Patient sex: M
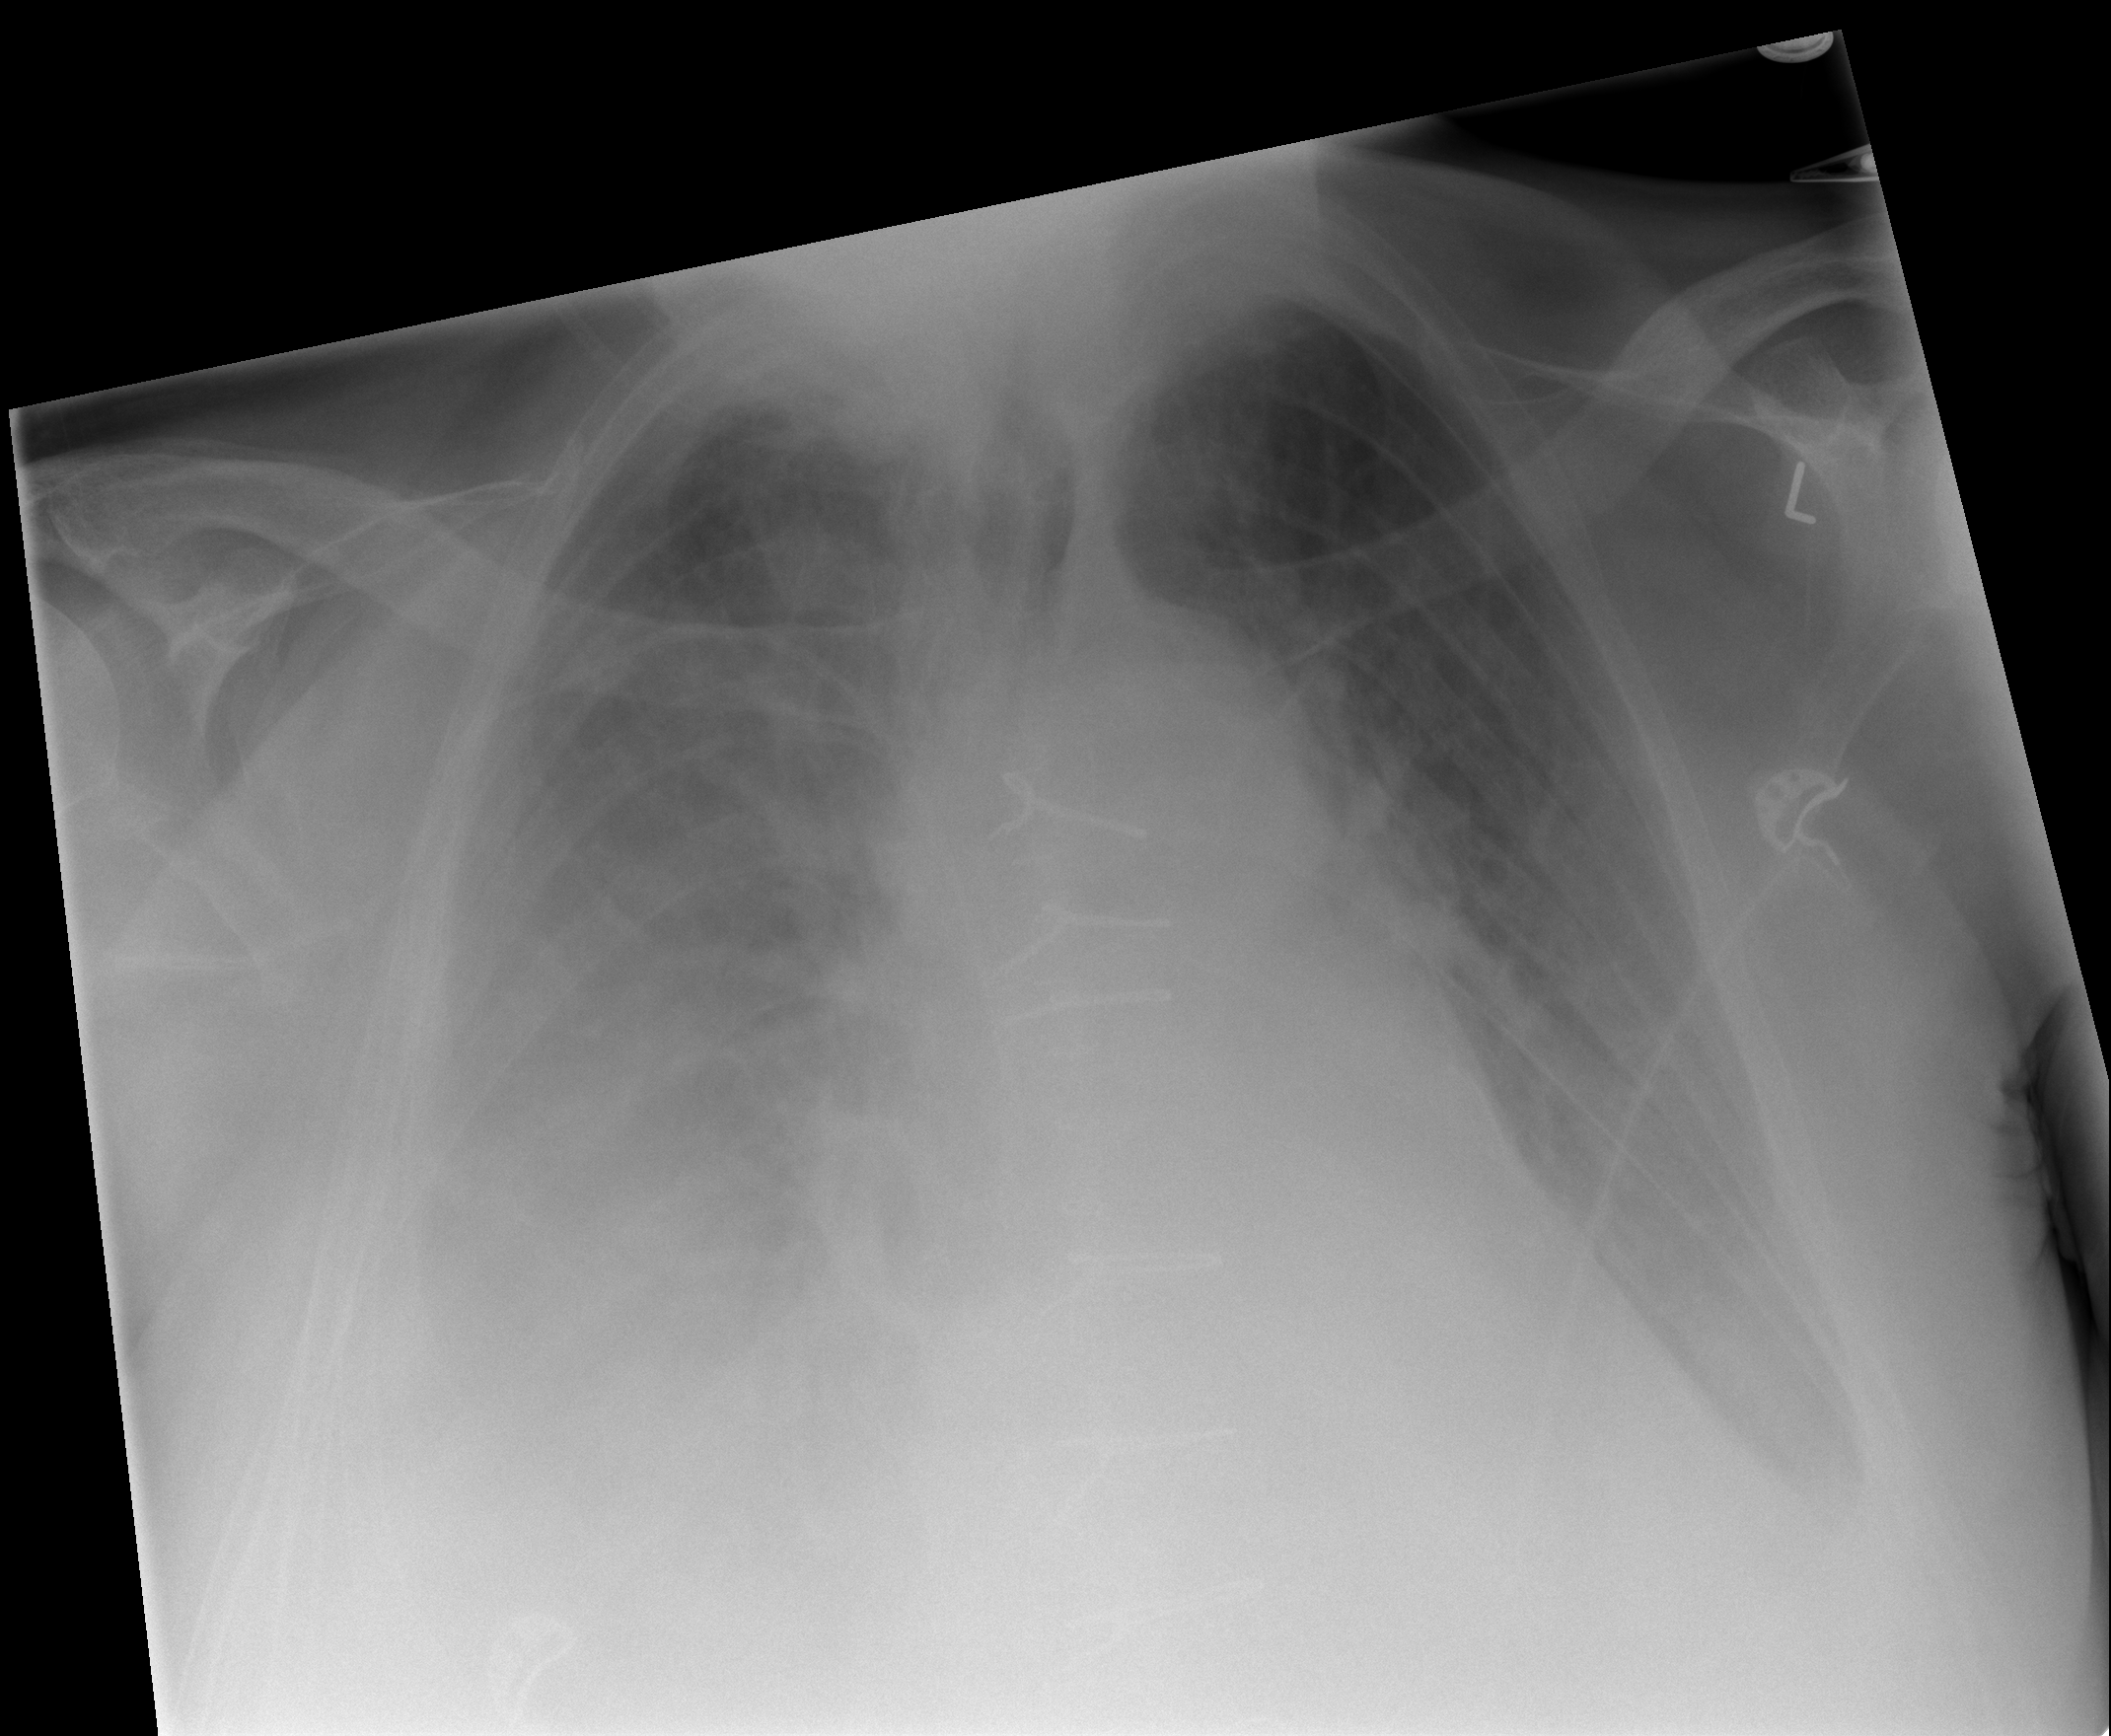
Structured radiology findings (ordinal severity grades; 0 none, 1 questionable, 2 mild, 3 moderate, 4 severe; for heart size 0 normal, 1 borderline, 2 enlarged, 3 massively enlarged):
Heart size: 2
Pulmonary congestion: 2
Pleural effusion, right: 3
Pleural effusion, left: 2
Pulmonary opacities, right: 0
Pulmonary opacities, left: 0
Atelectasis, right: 2
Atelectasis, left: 2